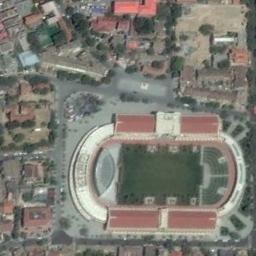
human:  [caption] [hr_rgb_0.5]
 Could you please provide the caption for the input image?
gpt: This stadium has a white podium and a blue runway .

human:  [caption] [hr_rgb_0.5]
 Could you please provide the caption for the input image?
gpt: There is a road between the oval stadium and the residential area .

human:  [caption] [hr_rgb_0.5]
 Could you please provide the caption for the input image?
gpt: Many buildings are next to the stadium .

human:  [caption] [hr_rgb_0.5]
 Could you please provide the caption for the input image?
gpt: The stadium is next to some buildings and trees .

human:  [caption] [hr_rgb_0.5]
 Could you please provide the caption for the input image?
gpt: There are many buildings and some green trees beside the stadium .